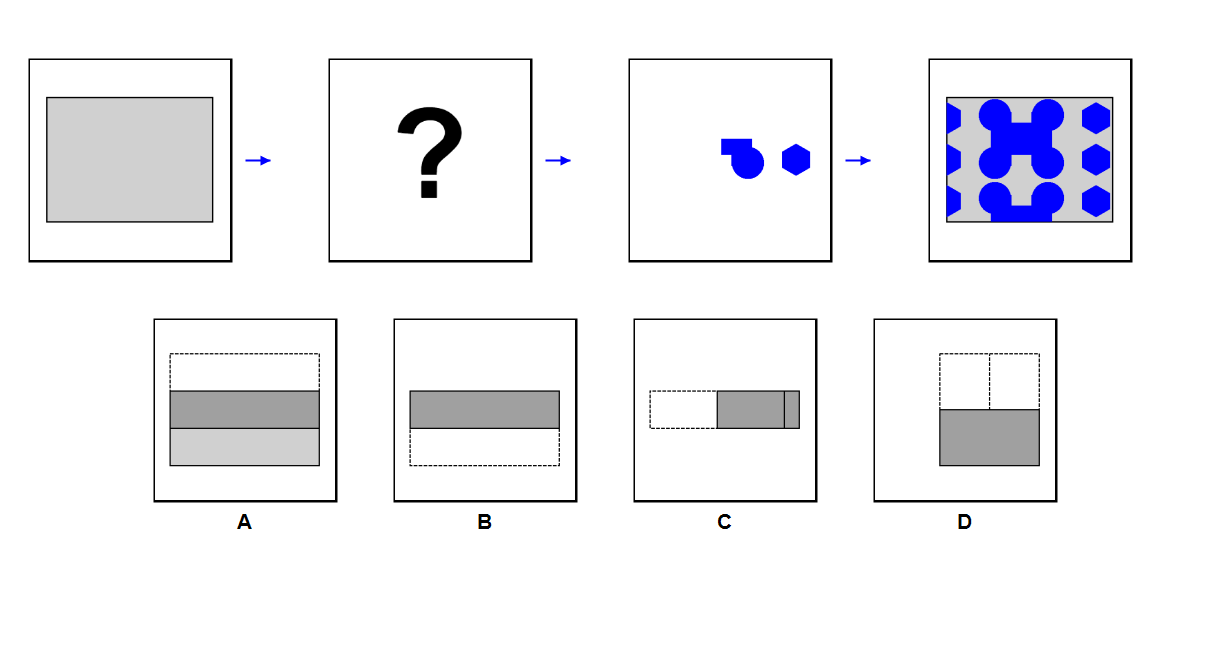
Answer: D